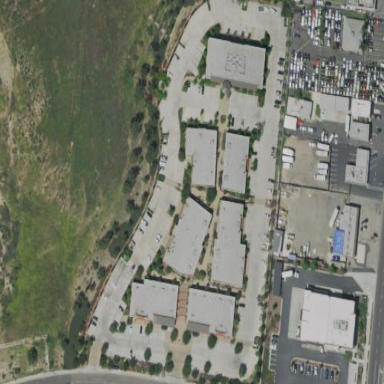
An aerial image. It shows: Commercial area.